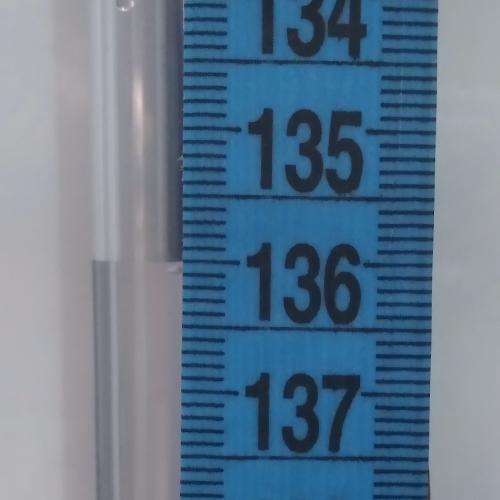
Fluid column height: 136.0 cm